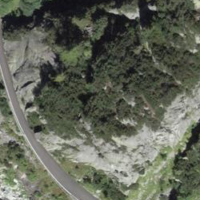
EUNIS habitat code: 31
Species observed at this site:
Primula hirsuta